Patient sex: M
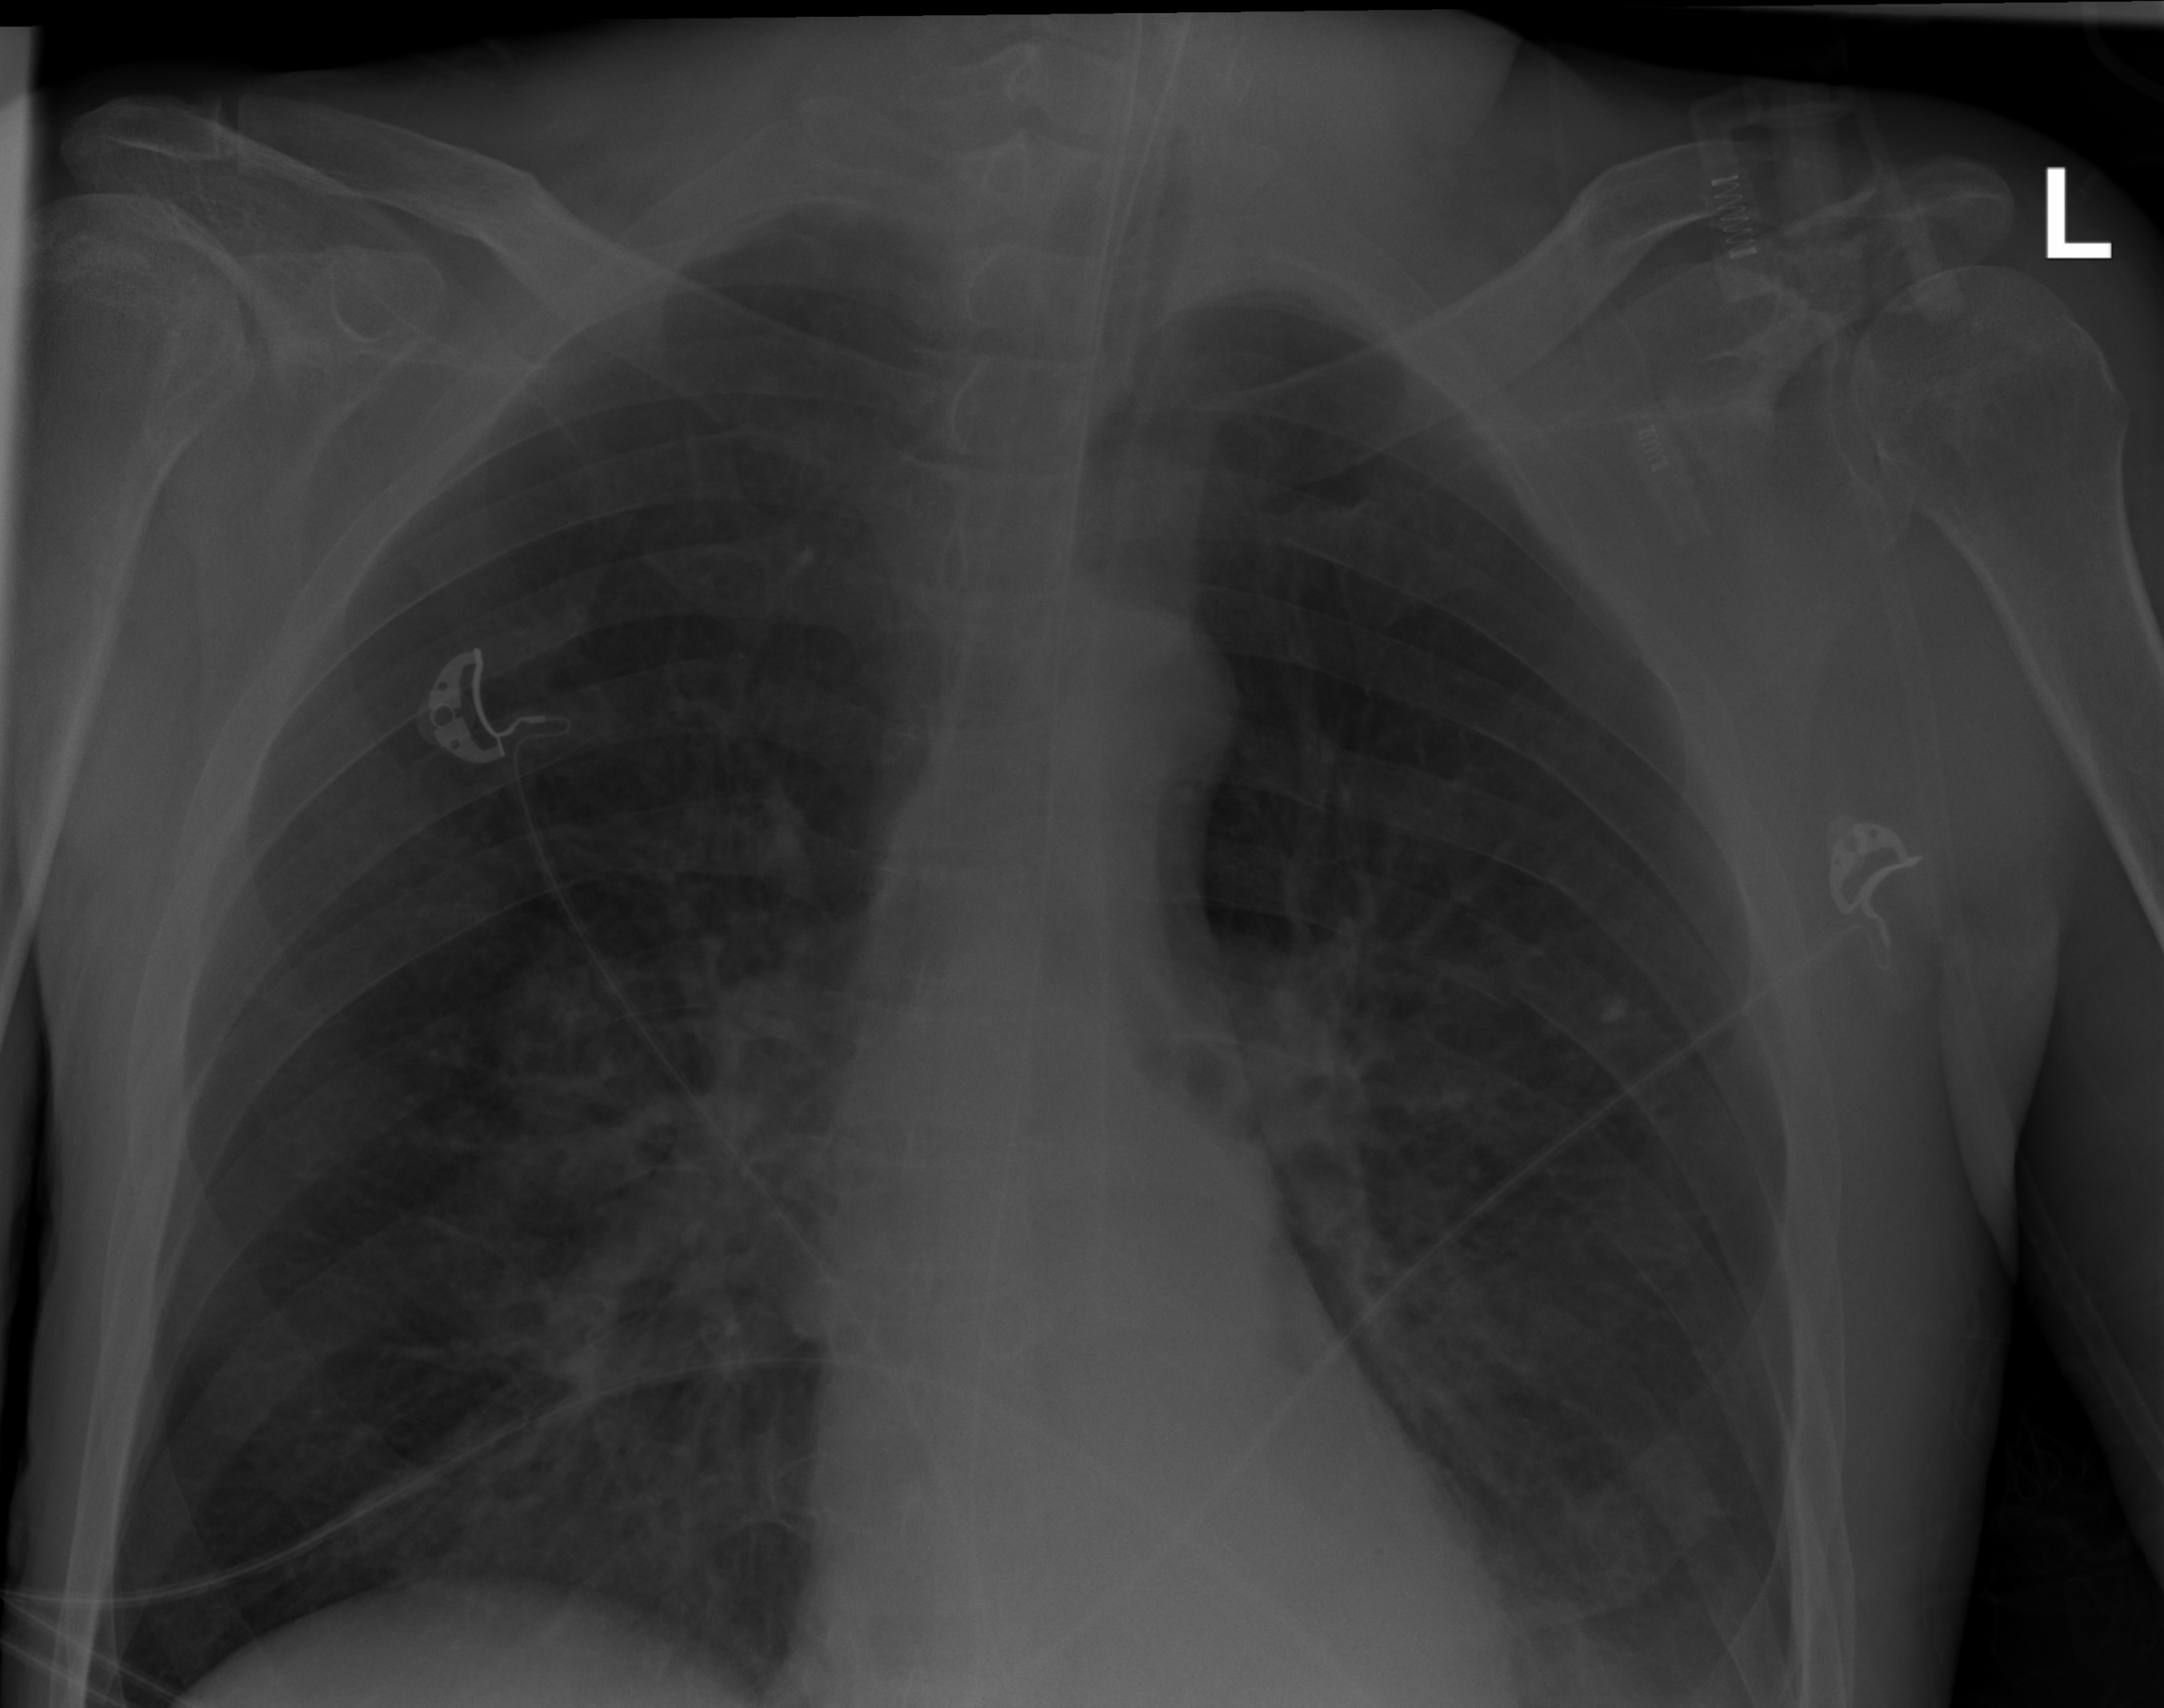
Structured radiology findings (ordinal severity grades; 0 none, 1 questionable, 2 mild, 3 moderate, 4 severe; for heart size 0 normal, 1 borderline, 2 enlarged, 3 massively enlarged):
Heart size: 0
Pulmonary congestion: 2
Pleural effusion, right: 0
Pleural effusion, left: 2
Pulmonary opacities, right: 2
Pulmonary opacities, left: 2
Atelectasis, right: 3
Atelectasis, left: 2